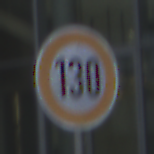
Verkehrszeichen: Geschwindigkeit130
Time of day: SunriseSunset
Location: Outdoor (Urban)
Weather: PartlyCloudy
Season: NotSpecified
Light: Natural